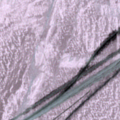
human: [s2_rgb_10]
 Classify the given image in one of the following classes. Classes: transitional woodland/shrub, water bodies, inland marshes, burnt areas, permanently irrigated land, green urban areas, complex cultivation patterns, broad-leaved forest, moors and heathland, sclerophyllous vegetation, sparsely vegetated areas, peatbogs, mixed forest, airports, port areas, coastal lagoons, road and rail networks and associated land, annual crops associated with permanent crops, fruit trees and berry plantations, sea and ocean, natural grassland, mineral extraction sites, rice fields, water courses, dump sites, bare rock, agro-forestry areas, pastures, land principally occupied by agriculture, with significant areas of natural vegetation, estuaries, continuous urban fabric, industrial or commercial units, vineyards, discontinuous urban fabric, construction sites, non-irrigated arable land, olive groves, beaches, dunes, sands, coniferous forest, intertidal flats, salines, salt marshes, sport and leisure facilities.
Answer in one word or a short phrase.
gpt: sea and ocean